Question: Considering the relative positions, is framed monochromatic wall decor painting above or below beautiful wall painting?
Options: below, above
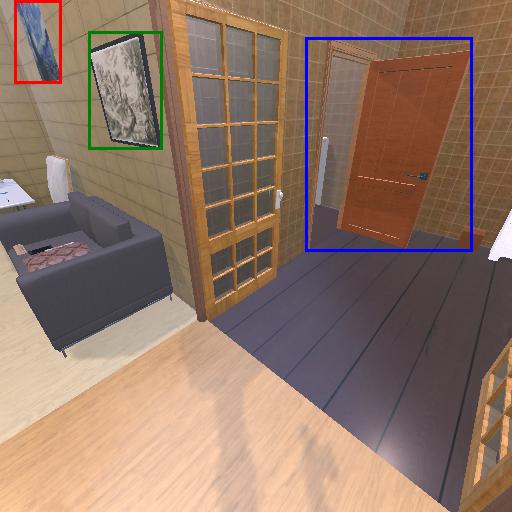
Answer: below